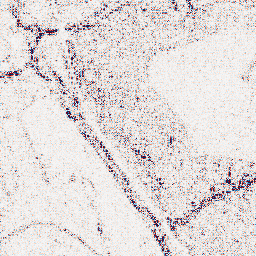
Category: wavelet
Decomposition family: wavelet_dwt
Decomposition parameters: wavelet: db4
level: 1
Upsampling method: bicubic_3x
Upsampling parameters: scale: 3
Upsampling scale: 3